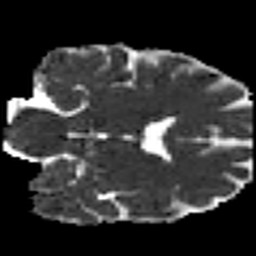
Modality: MD
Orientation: coronal
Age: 49
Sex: male
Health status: ill
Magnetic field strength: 3 T
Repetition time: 8.4 s
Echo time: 0.0926 s